Field crop: maize
Growth stage: 1
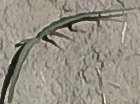
Species: sorghum